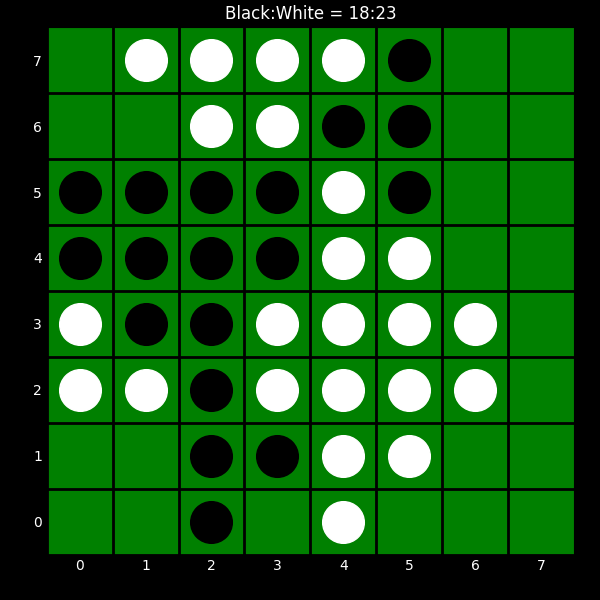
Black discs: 18
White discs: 23